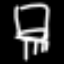
Label: chair